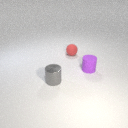
small red rubber sphere behind small gray metal cylinder